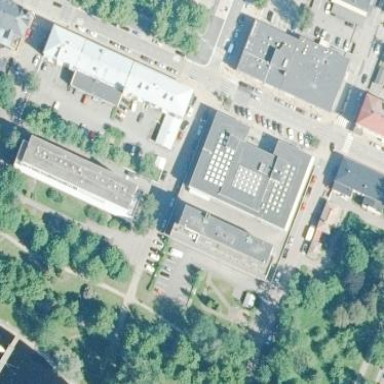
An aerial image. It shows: Building that serves as library.